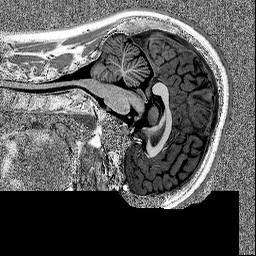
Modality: MP2RAGE
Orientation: sagittal
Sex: female